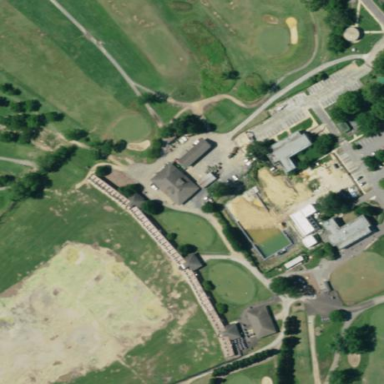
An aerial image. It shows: Building located at golf driving range.